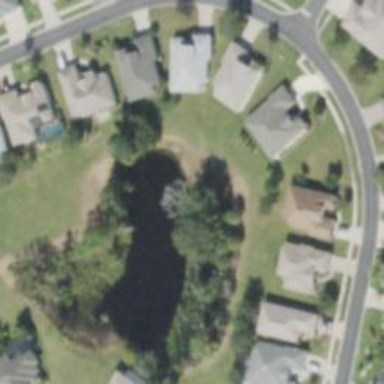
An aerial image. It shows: Pond surrounded by natural water.